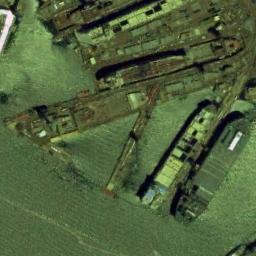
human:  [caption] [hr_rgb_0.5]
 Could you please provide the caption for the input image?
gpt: There are many ships of different sizes, Colors and types at the ports .

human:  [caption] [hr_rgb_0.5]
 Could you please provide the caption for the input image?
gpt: There are two ships in the green water on the shore .

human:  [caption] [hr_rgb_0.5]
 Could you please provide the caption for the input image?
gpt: Some ships of different sizes are docked at the dock .

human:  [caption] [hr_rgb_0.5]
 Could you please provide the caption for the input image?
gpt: Several ships of different sizes and shapes are at sea .

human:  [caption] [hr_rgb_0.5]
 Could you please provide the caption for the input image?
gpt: The ships are surrounded by green water .